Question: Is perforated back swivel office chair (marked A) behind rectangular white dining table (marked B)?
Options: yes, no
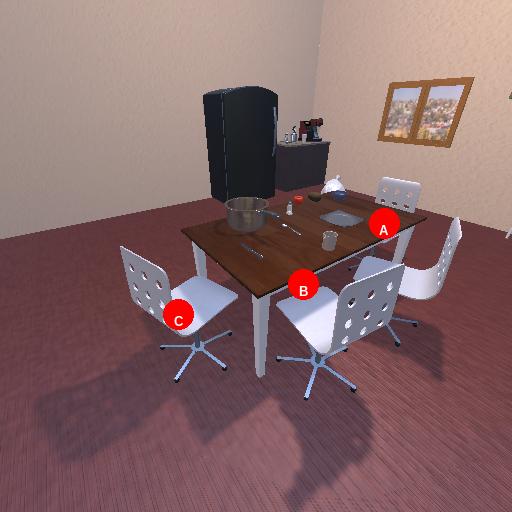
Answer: yes